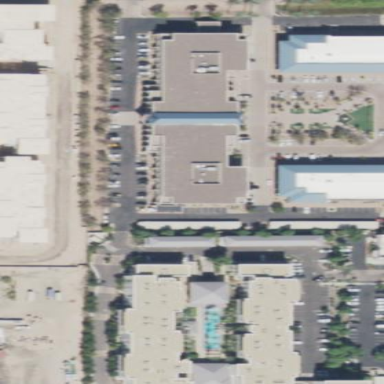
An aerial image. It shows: Commercial building.